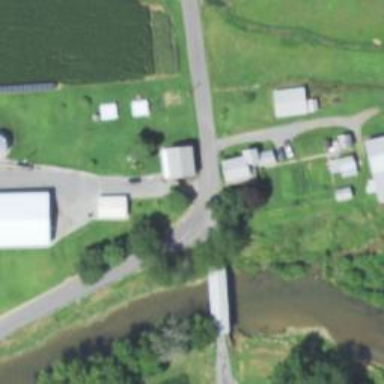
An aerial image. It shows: Covered bridge on residential road.